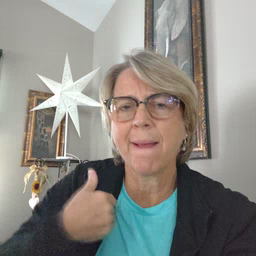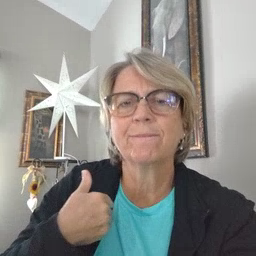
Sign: have